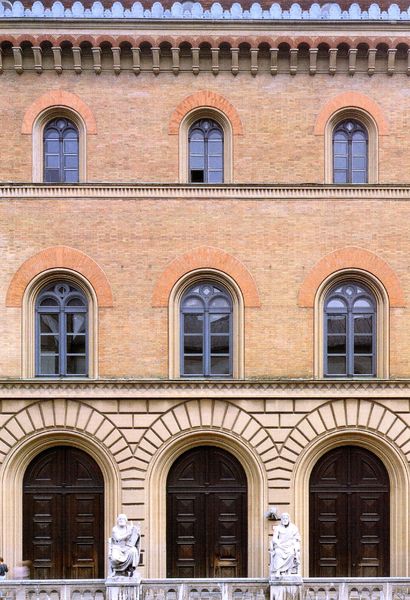
Titel: Bayerische Staatsbibliothek in München
Künstler: Friedrich von Gärtner
Standort: München, Bayerische Staatsbibliothek (EU - D - B)
Schlagwörter: blau, ausschnitt, braun, fenster, glas, holz, terasse, tür, dach, gebäude, haus, rot, zaun, beige, architektur, stein, gitter, drei, front, skulptur, statue, hellblau, bogen, fassade, türen, mauer, ziegel, backstein, figuren, rundbogen, dekoration, detail, geländer, foto, fotografie, bögen, fugen, dreistöckig, fensterrahmen, balustrade, arkaden, fries, portal, sims, gesims, skulpturen, statuen, rundbögen, etagen, barriere, stockwerke, staue, maßwerk, bogenfenster, holztüren, gefache, haus bögen